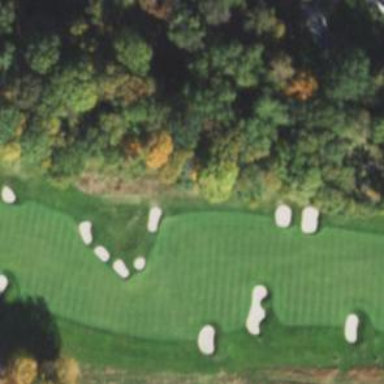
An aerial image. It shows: Golf fairway in the image.